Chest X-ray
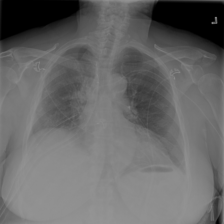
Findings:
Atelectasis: negative
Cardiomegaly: negative
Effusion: negative
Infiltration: negative
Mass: negative
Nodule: negative
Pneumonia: negative
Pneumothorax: positive
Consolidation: negative
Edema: negative
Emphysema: negative
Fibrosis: negative
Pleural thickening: negative
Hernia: negative